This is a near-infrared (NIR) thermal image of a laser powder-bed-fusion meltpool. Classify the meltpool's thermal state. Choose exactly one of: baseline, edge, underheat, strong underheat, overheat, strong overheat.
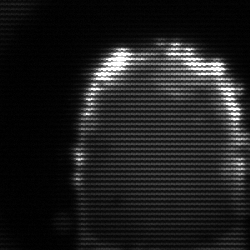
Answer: baseline